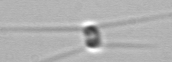
Label: Chaetoceros_similis